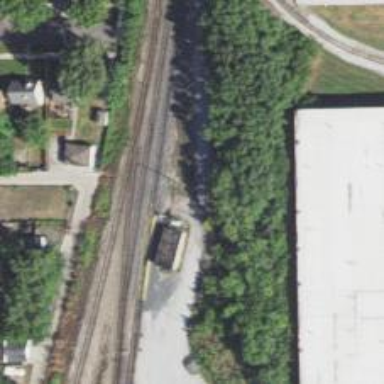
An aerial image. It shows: Abandoned railway yard.